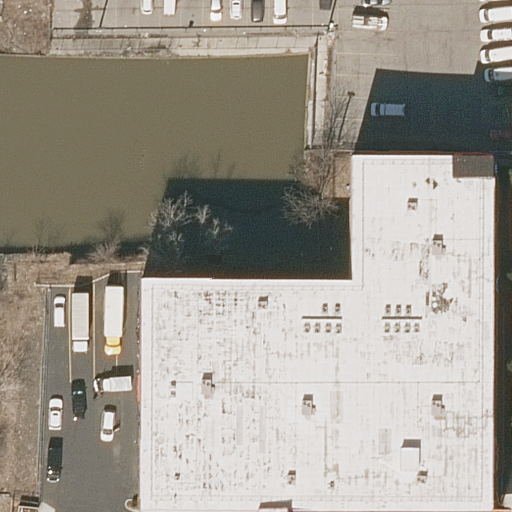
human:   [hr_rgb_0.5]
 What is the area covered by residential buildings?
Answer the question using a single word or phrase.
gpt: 3903m2

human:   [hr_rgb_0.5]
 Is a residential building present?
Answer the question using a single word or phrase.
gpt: yes

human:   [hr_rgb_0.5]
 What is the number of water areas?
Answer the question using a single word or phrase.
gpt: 1

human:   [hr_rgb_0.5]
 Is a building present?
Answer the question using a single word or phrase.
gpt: yes

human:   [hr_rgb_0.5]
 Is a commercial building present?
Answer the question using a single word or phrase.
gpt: no

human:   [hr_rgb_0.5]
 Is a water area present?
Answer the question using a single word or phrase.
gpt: yes

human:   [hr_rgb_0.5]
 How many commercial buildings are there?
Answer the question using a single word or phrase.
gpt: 0

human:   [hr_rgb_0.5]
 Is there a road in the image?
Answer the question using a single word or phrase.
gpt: no

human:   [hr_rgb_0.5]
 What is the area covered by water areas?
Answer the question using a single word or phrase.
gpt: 2226m2

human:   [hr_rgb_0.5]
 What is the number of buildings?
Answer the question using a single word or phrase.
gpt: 1

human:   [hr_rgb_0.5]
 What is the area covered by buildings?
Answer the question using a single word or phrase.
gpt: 3903m2

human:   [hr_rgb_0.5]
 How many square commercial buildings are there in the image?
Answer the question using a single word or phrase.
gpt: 0

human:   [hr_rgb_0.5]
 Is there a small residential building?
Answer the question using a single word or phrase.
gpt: no

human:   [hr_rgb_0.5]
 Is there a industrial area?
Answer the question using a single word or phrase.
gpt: no

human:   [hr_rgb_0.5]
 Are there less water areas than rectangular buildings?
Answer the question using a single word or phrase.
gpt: no

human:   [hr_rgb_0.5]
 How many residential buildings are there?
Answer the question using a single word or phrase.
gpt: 1

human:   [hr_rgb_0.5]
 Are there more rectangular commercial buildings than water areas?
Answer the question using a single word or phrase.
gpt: no

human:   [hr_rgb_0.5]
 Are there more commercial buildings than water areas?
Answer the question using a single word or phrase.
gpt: no

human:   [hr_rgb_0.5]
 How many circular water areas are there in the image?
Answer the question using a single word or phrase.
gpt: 0

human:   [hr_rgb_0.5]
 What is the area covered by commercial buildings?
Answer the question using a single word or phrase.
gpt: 0m2

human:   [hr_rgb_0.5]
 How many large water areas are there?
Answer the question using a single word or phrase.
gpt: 1

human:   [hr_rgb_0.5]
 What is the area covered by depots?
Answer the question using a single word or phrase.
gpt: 0m2

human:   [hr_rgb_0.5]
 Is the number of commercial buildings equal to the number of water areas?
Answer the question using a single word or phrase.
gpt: no

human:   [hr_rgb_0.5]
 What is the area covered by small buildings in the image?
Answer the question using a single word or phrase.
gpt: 0m2

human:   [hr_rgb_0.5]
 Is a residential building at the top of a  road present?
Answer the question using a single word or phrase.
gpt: no

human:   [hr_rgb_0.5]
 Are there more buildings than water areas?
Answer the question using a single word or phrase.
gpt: no

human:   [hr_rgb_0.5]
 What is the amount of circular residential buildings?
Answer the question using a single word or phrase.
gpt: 0

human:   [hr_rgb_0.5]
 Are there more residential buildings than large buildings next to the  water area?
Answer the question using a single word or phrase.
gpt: no

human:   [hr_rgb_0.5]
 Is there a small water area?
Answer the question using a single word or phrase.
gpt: no

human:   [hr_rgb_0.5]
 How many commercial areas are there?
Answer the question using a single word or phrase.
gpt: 0

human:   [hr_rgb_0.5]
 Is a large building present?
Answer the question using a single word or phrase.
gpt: yes

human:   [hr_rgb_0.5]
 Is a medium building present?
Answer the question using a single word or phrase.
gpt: no

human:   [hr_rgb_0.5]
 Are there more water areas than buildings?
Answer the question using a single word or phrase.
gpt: no

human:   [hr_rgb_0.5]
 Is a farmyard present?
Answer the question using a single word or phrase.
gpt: no

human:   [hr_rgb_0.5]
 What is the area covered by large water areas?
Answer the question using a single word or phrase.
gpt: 2226m2

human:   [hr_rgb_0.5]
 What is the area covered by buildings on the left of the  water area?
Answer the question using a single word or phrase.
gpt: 0m2

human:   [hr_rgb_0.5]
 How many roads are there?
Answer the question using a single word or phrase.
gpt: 0

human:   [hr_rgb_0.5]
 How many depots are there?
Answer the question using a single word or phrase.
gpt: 0

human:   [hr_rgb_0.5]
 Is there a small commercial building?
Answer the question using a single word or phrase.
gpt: no

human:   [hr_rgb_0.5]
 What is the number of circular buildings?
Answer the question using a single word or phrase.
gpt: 0

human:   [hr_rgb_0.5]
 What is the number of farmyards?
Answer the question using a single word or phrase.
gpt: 0

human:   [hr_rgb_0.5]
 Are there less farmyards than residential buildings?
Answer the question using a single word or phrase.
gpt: yes

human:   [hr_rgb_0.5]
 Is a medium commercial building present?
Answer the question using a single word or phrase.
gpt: no

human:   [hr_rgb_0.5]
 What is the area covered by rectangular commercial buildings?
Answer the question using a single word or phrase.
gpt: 0m2

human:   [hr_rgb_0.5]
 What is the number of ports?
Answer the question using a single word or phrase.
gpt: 0

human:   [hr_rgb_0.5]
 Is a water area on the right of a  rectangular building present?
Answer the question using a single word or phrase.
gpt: no

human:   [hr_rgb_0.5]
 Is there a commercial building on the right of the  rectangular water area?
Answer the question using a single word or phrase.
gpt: no

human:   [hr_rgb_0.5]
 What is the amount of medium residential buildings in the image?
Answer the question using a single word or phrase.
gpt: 0

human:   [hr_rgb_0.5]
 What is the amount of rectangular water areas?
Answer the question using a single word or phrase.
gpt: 1

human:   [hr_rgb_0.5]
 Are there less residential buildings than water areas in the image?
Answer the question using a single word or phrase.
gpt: no

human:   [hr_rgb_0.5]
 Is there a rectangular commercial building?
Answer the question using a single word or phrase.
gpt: no

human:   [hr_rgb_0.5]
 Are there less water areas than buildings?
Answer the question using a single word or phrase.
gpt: no

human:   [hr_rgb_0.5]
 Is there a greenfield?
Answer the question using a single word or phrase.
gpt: no

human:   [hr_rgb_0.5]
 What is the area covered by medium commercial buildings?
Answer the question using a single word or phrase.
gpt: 0m2

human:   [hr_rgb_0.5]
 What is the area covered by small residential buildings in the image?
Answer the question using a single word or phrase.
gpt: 0m2

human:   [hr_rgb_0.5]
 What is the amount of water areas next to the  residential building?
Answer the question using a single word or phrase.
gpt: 1

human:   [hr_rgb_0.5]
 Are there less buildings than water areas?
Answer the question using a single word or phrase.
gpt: no

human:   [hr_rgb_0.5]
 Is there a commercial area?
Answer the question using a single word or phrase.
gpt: no

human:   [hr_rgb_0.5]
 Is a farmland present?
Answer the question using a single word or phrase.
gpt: no

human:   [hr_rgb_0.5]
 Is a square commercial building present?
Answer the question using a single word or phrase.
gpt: no

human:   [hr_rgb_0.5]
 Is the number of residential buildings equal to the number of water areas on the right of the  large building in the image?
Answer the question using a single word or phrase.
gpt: no

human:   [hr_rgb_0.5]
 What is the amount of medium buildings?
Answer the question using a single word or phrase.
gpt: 0

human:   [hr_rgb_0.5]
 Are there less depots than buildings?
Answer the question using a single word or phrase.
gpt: yes

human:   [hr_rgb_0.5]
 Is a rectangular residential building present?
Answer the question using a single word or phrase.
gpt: no